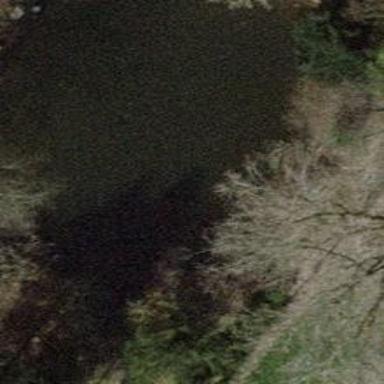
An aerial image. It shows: Pond surrounded by natural water.